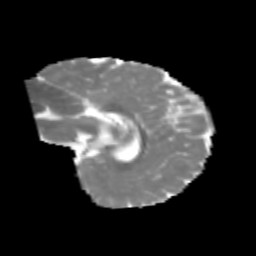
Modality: MD
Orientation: sagittal
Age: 7
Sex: male
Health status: healthy